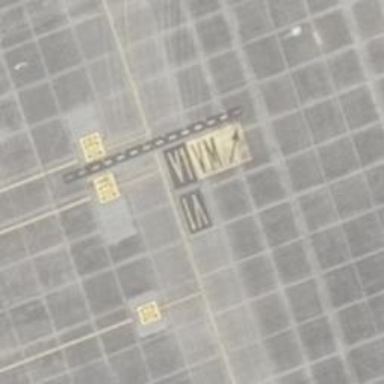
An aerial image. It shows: Parking position at the airport on concrete surface.